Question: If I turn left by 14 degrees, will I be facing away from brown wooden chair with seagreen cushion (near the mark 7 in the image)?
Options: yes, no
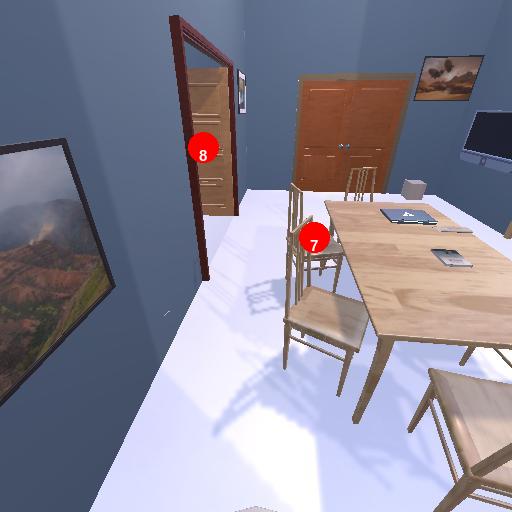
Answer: yes